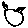
Label: cat